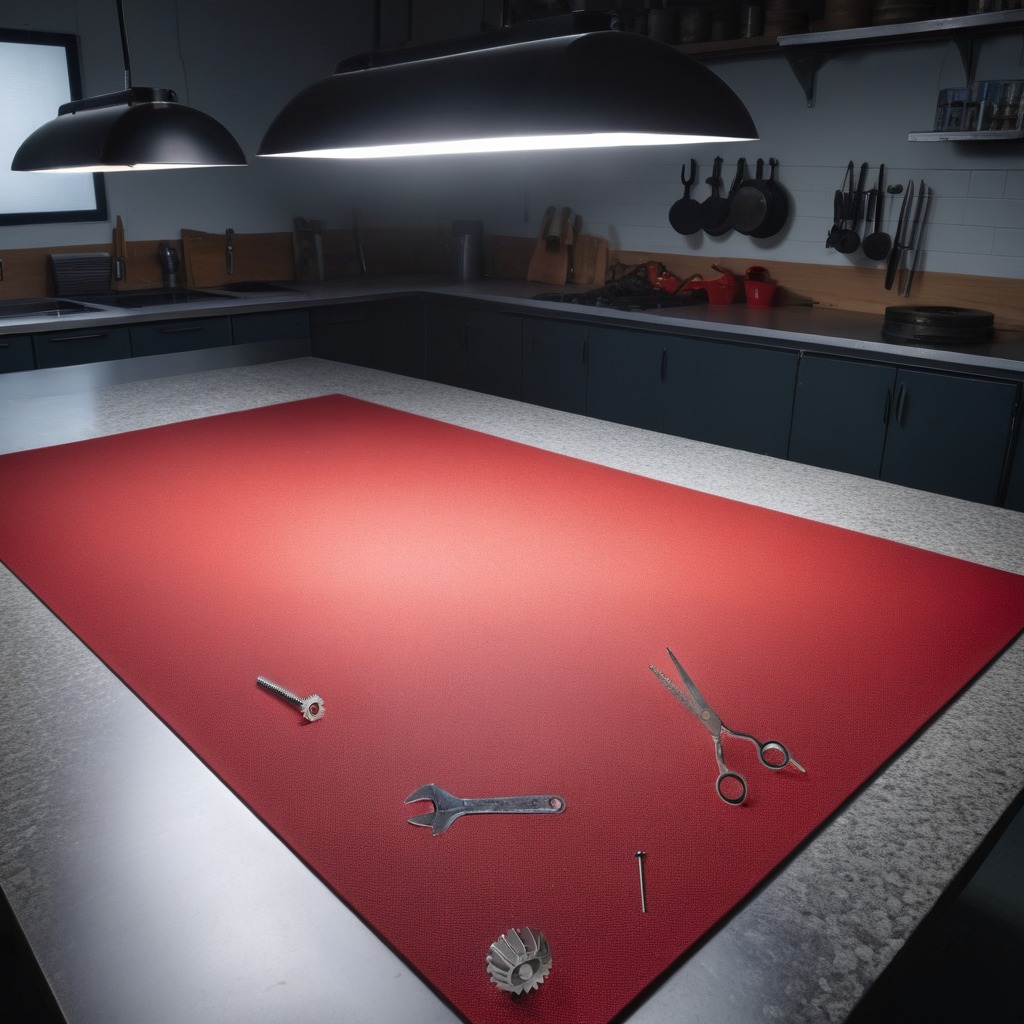
A gear with teeth, a screw, a nail, scissors, and a wrench are lying on the granite tabletop.